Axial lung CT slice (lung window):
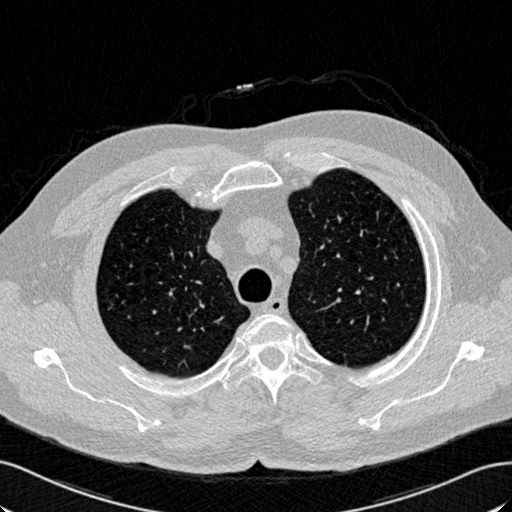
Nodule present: no